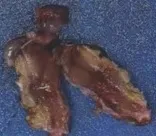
Laparoscopic view and histopathological pictures. (D) Excised gonadal tissue; macroscopic aspect.
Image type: medical_photograph (other_medical_photograph)